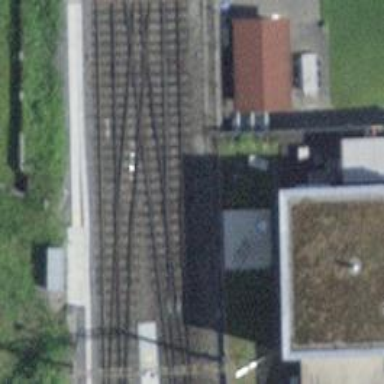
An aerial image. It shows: Narrow-gauge railway track with one electrified contact line.